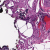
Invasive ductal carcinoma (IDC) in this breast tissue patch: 0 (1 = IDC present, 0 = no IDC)